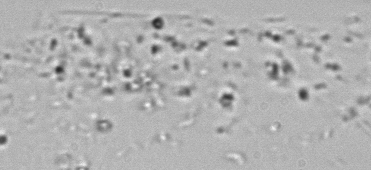
Label: Phaeocystis_debris